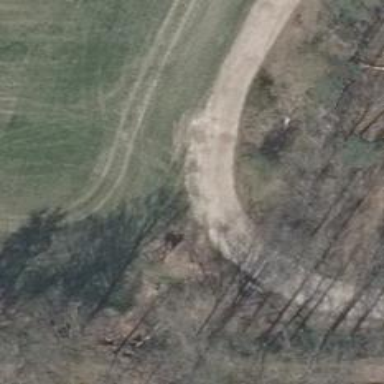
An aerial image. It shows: Dirt track with track grade of 5.